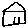
Label: house